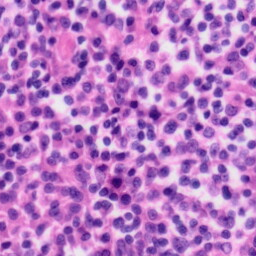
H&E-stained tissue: Tonsil